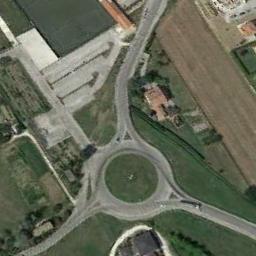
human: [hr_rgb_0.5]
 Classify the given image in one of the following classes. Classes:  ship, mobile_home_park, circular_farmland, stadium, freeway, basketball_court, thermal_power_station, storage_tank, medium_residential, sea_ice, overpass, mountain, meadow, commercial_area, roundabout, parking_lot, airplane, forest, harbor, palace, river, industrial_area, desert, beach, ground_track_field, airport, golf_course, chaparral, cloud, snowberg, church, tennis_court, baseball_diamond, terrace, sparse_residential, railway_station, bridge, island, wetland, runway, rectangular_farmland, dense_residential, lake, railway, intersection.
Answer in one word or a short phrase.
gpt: roundabout